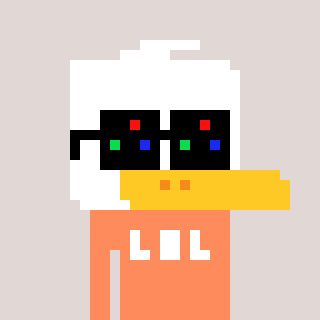
a pixel art character with square black sunglasses, a duck-shaped head and a peachy-colored body on a warm background